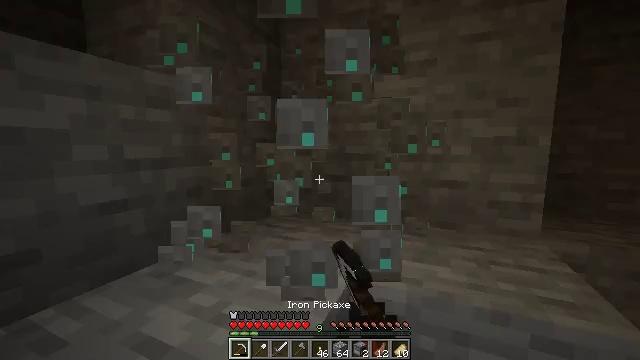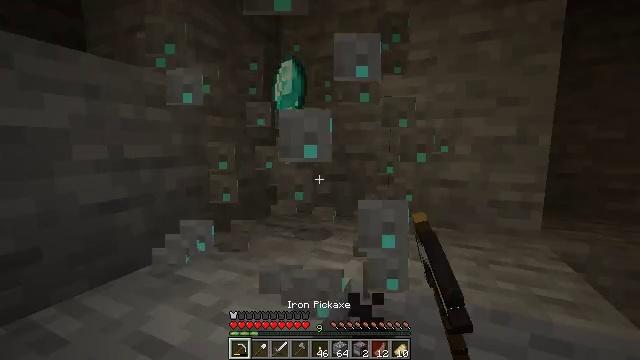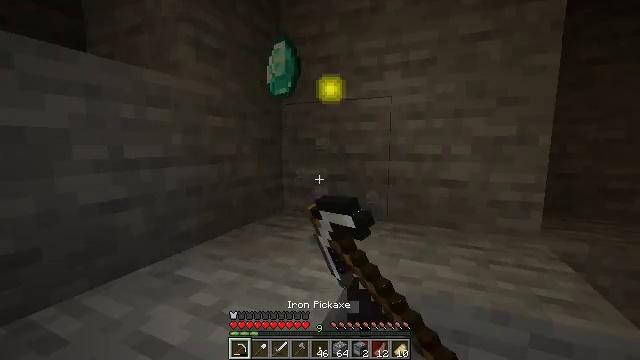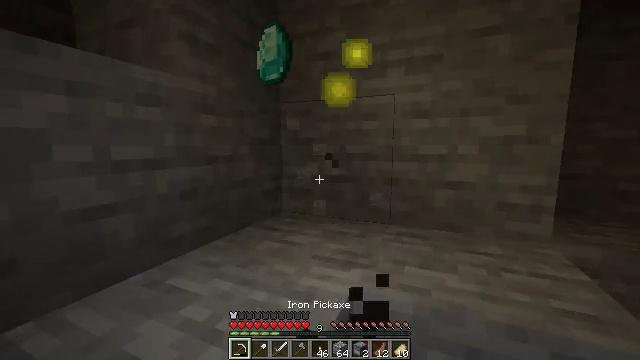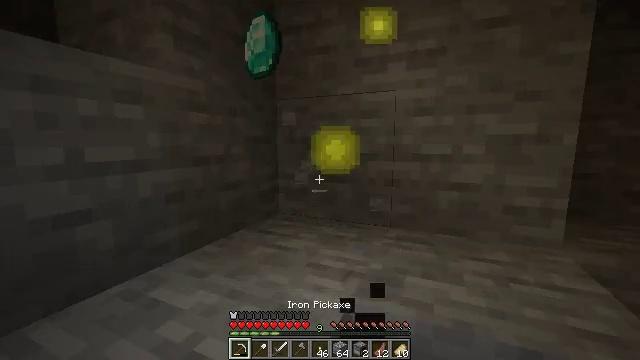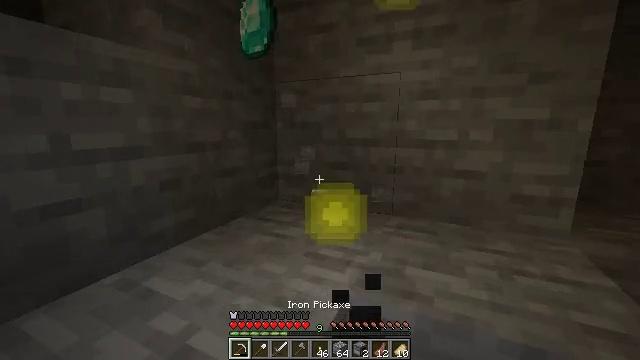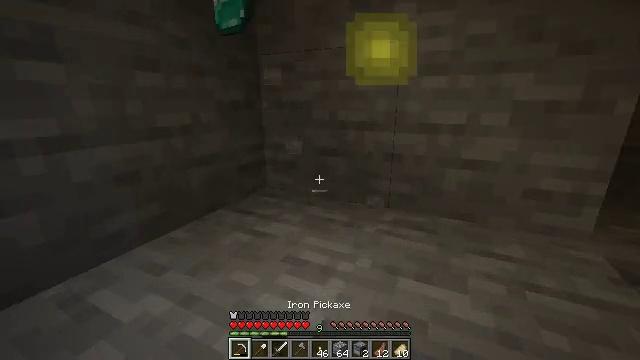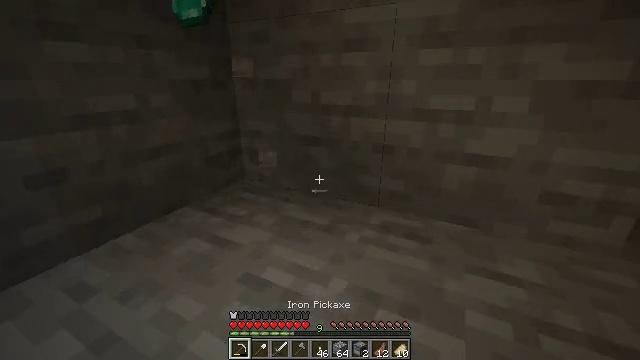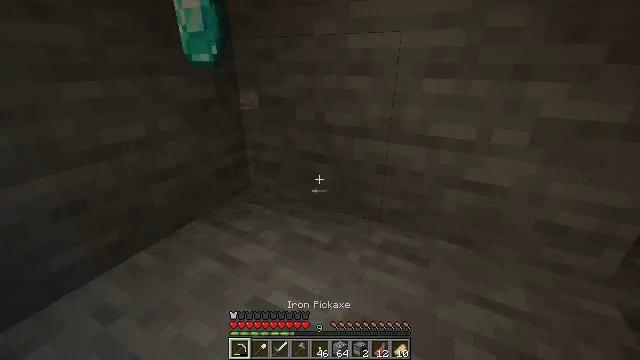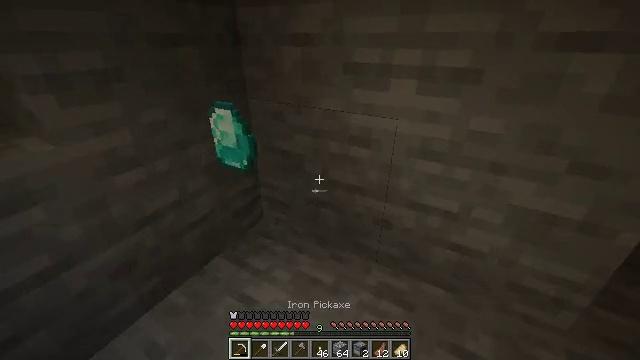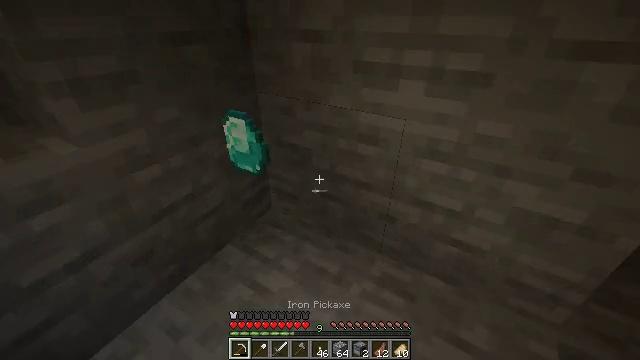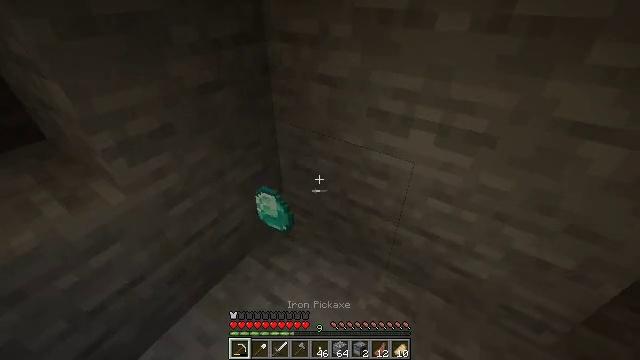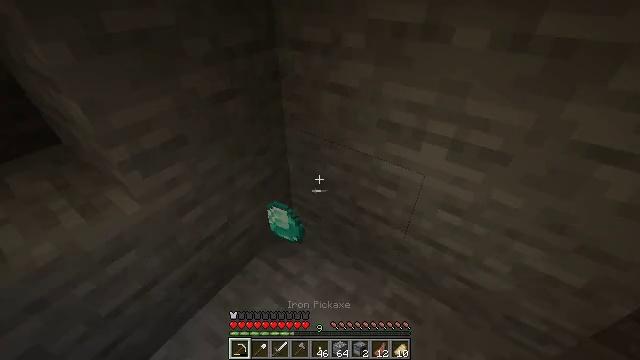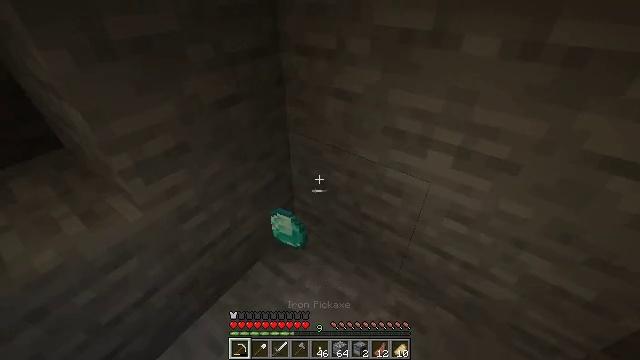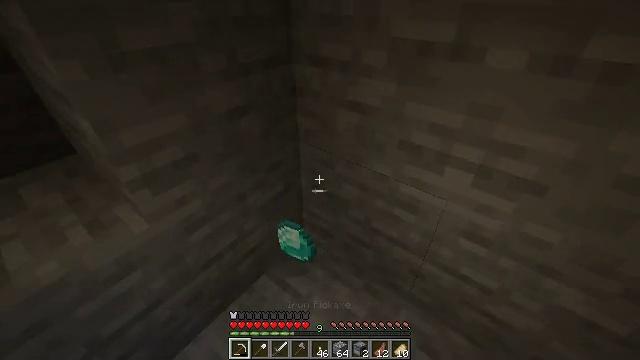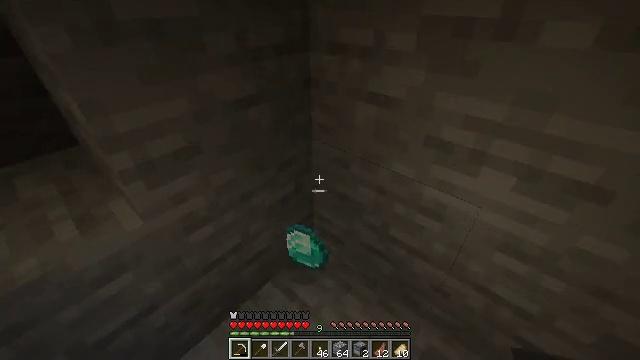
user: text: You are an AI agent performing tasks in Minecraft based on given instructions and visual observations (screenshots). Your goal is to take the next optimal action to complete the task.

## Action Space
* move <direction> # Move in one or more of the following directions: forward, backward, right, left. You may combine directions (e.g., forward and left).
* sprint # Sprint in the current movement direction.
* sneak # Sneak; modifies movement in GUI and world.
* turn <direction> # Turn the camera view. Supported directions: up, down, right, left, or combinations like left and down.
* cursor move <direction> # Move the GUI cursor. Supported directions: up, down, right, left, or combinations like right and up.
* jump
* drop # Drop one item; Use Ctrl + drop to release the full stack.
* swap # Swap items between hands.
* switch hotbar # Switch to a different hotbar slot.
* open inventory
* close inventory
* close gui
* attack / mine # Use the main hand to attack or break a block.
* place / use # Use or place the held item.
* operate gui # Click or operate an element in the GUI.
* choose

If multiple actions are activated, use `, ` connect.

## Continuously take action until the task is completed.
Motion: motion action
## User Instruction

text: Remove a stone shovel from the inventory.
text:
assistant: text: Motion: attack / mine
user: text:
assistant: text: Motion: attack / mine
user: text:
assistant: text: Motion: move forward, attack / mine
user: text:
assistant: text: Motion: move forward
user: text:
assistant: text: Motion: move forward, turn down
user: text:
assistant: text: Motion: move forward, turn down
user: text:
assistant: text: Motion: move forward, turn down
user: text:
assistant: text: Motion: move forward, turn left and down, jump
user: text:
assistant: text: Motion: move forward, turn left and down, jump
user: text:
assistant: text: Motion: move forward, turn left and down, jump
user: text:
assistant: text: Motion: move forward, turn left and down, jump
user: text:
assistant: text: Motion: move forward, turn left and down, jump
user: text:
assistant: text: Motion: move forward
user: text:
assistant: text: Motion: turn left and up
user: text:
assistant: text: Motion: turn left and up
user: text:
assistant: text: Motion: turn left
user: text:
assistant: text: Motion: no_op
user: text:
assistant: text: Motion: turn left
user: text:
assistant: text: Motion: turn left and down
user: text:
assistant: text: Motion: turn left and down
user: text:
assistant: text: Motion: turn left and down
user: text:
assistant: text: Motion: move forward, turn left and down
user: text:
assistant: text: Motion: move forward, turn left and down
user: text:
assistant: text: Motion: move forward, turn left and down
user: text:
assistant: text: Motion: move forward, turn left and down
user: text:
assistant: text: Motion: turn left
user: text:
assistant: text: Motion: turn left
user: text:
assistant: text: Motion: turn left
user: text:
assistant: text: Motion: turn left and down
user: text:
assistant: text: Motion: turn left and down